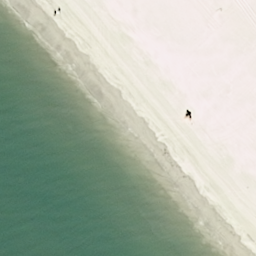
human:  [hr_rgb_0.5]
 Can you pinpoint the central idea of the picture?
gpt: beach